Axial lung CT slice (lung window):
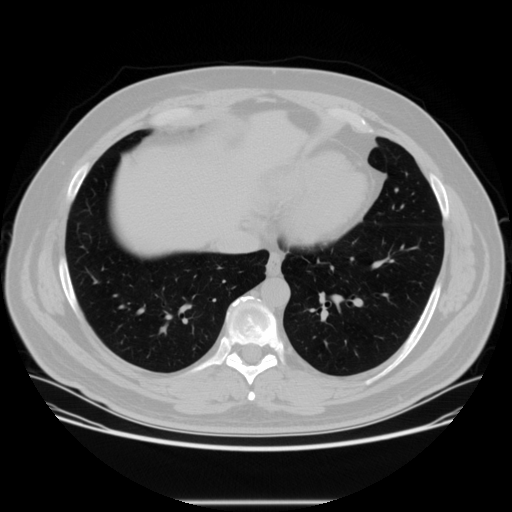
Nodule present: no